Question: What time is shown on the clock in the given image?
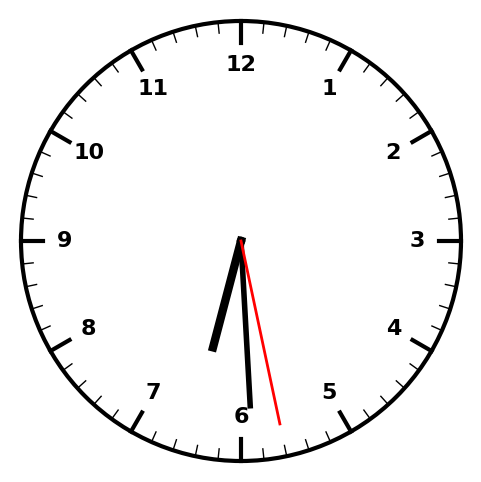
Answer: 06:29:28